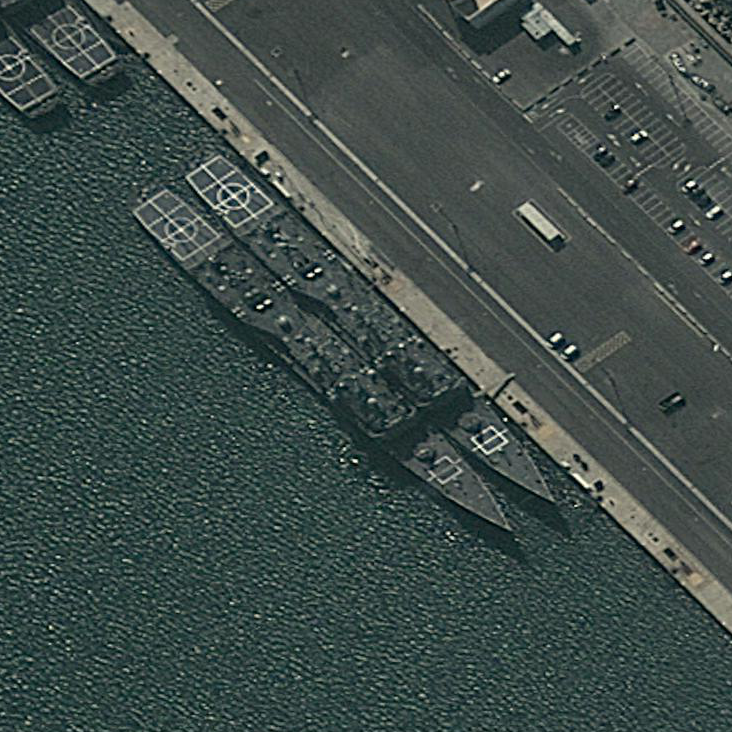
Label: cruiser